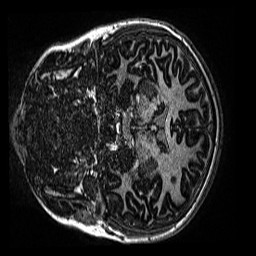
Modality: MP2RAGE
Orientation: coronal
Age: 12
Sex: female
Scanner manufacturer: siemens
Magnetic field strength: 3 T
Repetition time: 4 s
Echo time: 0.00299 s